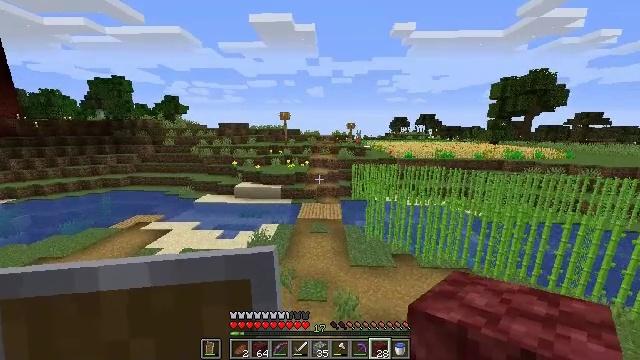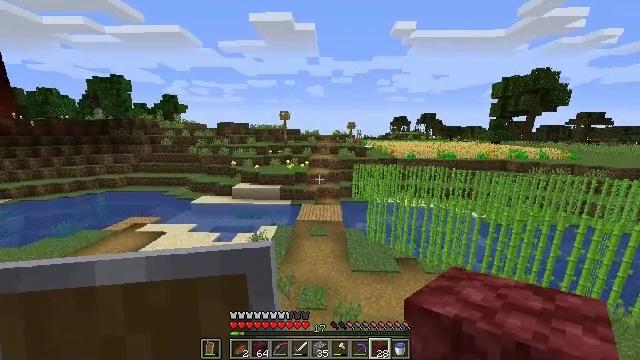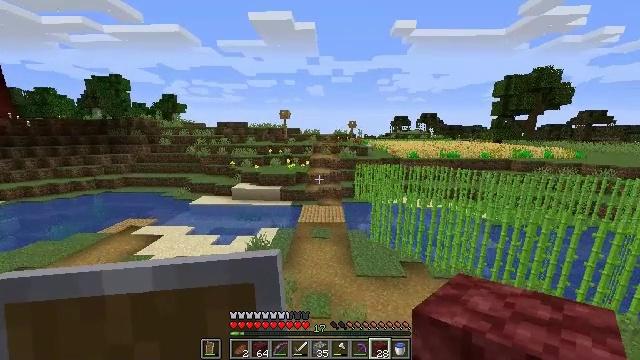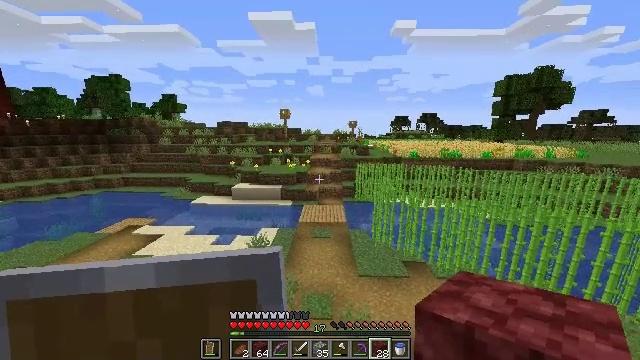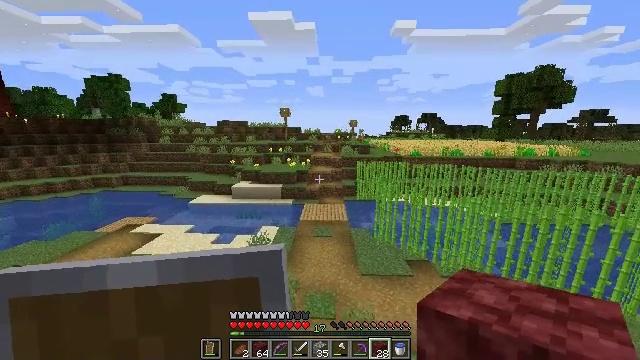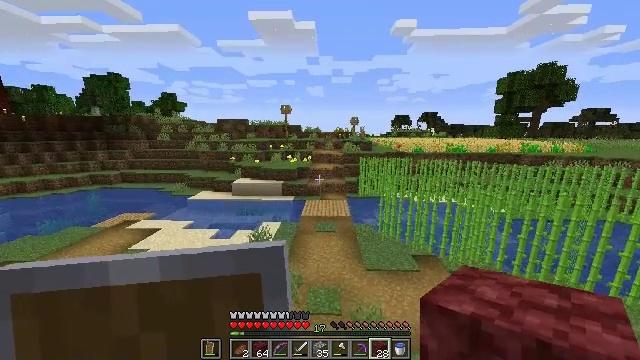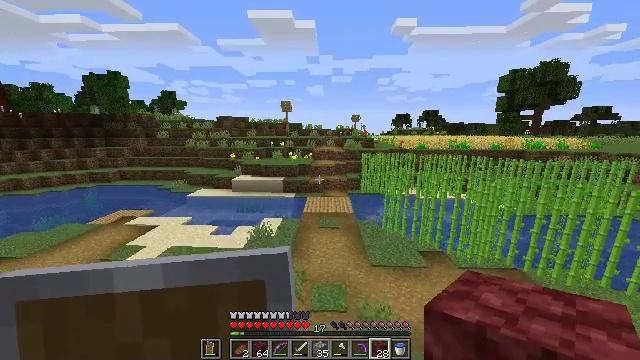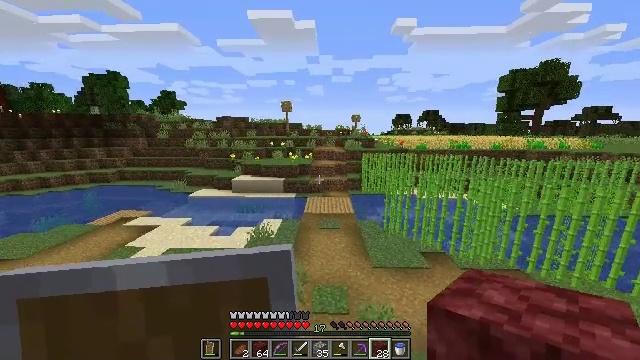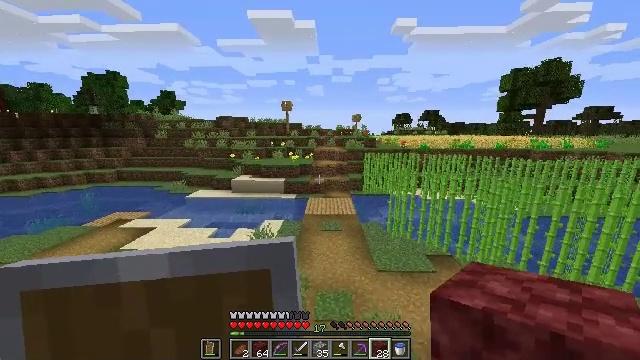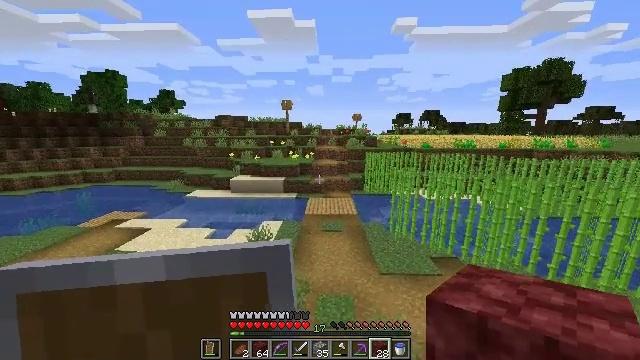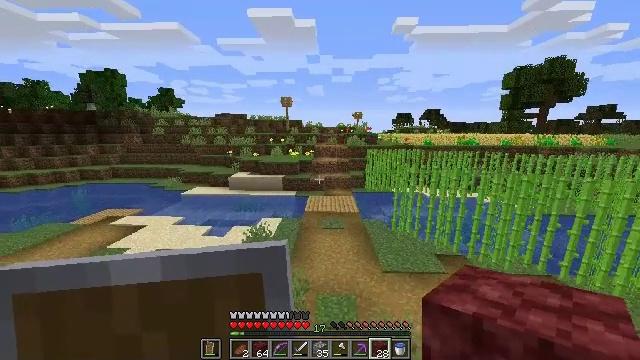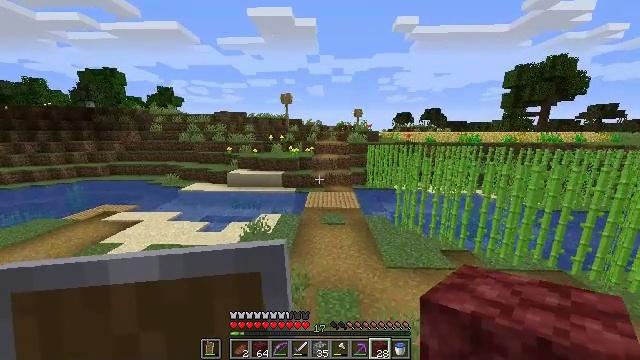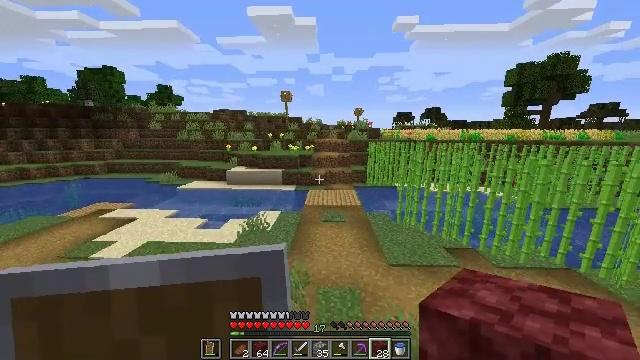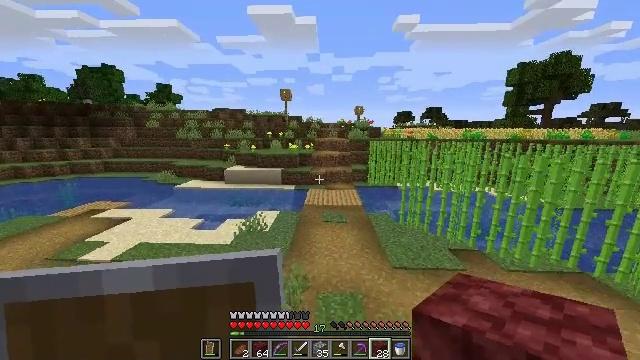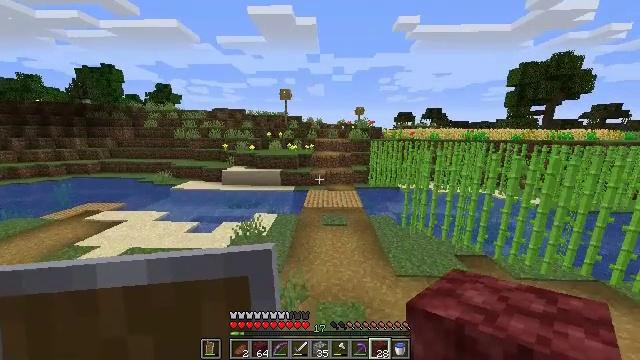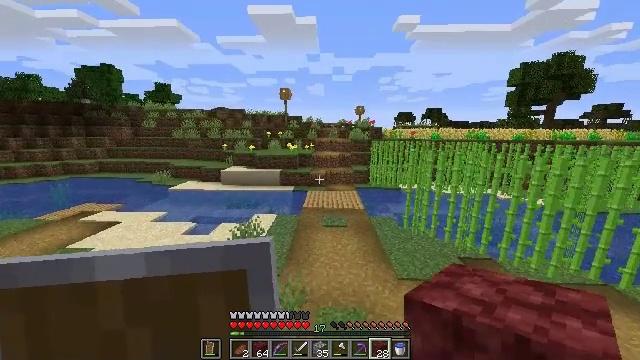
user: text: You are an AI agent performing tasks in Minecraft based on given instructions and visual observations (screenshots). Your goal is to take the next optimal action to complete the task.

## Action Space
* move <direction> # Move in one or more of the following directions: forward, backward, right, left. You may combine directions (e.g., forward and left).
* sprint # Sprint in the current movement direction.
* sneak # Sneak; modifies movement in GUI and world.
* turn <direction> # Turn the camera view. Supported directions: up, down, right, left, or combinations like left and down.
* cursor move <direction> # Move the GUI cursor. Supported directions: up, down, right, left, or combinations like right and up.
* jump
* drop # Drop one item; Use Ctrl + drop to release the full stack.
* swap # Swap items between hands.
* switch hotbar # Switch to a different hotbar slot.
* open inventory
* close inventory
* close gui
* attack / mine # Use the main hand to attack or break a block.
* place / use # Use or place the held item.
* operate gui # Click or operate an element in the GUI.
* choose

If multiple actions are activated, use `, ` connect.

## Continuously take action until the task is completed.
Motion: motion action
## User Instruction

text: Mine potatoes from the farmland.
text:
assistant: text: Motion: move forward
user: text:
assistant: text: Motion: move forward and move left
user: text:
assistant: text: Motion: move forward and move left
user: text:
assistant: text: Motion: move forward and move left
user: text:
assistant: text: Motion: move forward and move left
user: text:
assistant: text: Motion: move forward
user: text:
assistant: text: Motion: move forward
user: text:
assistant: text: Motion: move forward
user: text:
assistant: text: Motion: move forward
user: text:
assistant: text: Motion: move forward
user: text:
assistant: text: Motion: move forward
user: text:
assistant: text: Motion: move forward
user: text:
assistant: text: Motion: move forward
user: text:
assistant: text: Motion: move forward
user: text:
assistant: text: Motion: move forward
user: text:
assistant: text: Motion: move forward
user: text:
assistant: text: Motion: move forward
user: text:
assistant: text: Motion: move forward
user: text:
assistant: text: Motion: move forward
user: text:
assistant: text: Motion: move forward
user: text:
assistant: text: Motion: move forward
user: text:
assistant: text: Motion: move forward
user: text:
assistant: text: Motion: move forward
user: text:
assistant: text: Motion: move forward
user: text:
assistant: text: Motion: move forward
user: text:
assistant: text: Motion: move forward
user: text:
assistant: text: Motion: move forward
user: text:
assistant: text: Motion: move forward
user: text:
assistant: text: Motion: move forward
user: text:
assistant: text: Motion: move forward